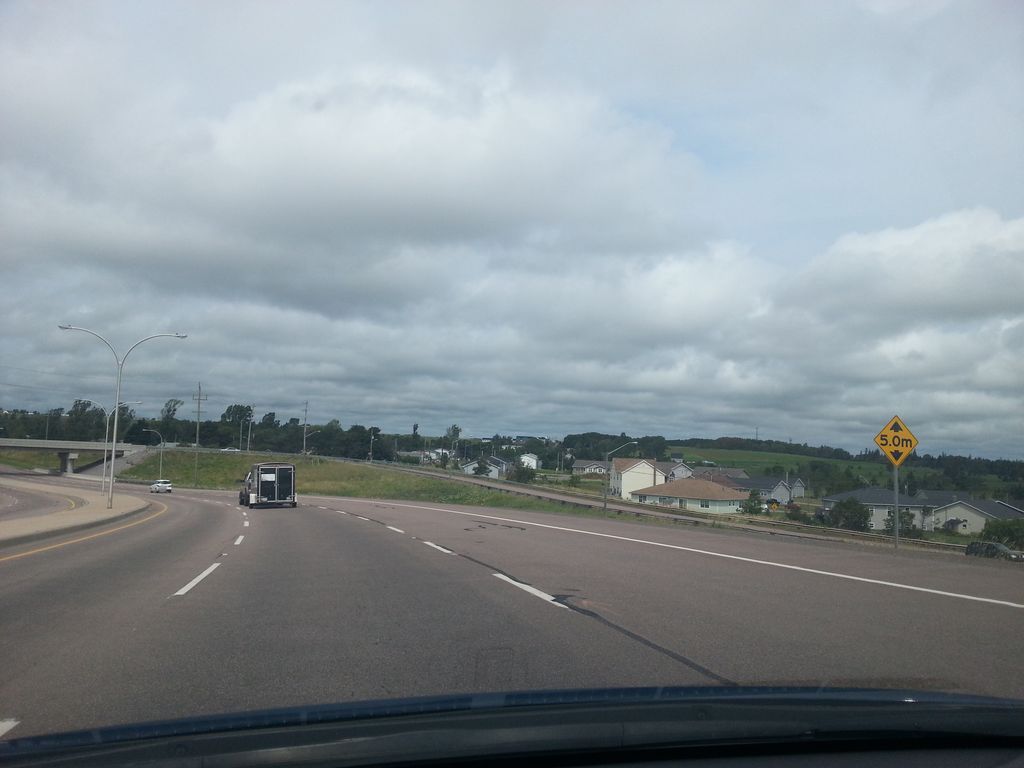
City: charlottetown